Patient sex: F
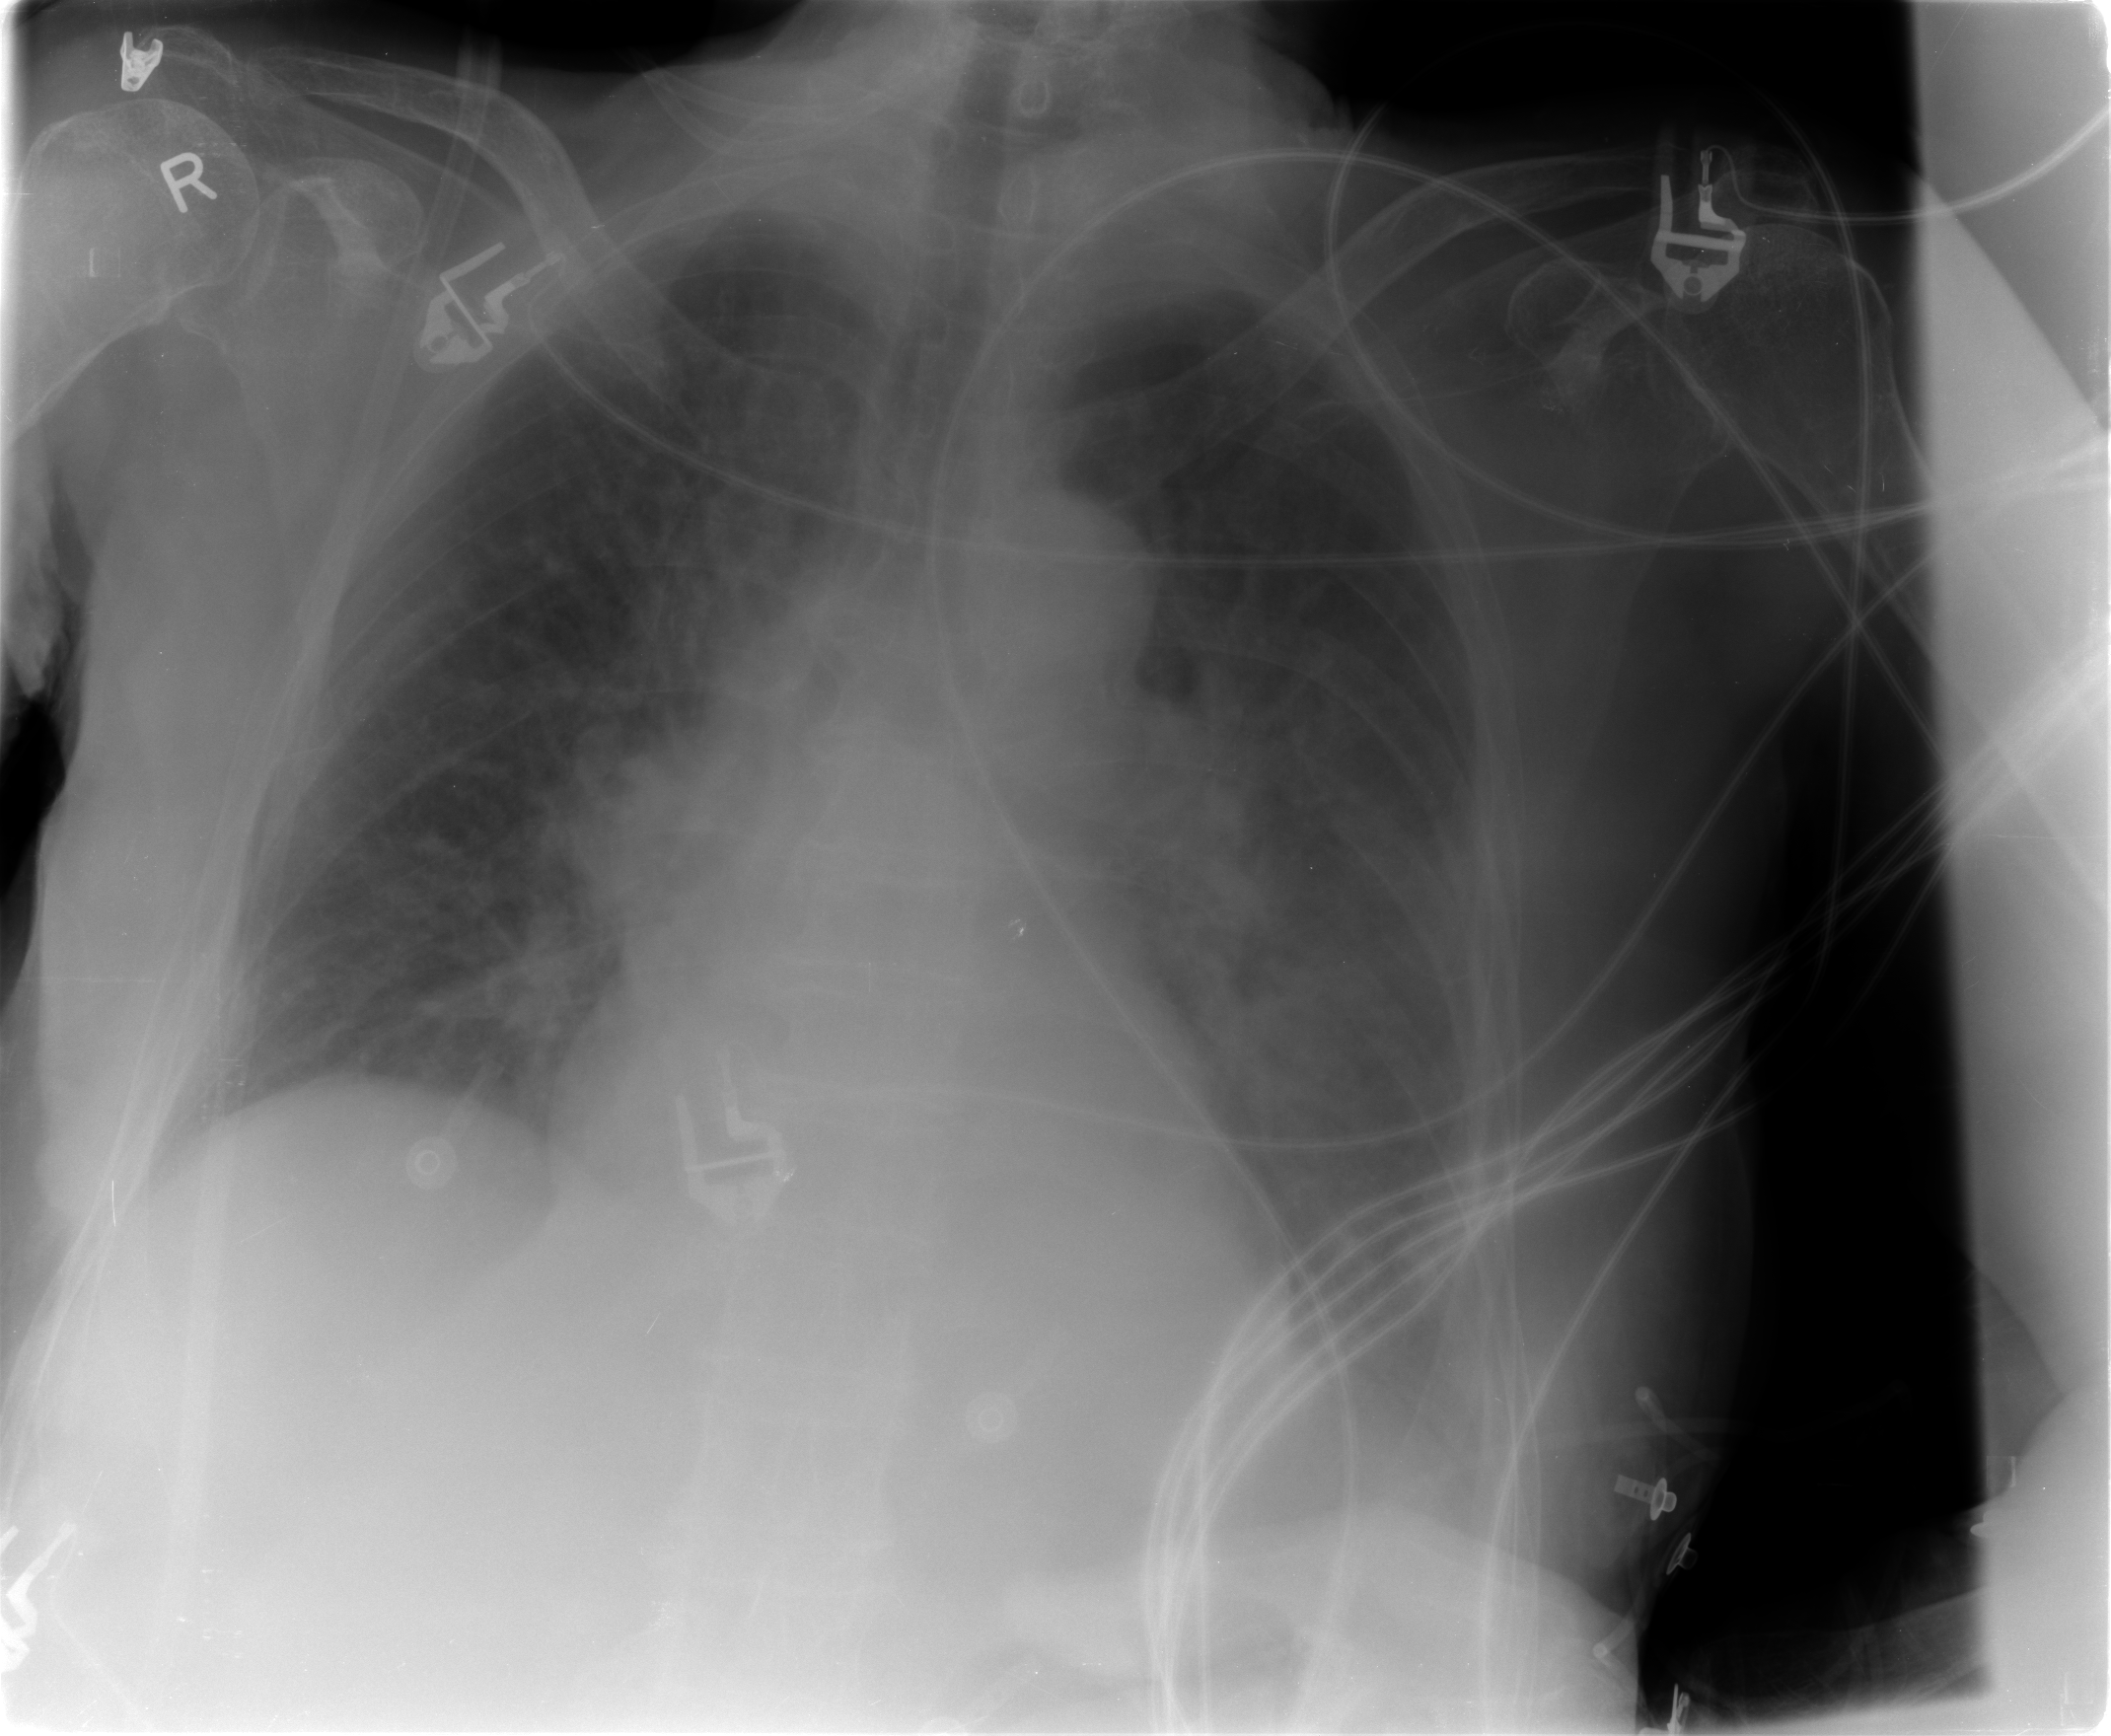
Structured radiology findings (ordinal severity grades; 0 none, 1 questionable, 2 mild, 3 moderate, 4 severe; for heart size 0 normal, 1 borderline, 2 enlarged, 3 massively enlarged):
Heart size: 0
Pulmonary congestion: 3
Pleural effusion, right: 2
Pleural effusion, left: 2
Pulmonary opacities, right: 0
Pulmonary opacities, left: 2
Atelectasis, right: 3
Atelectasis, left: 3